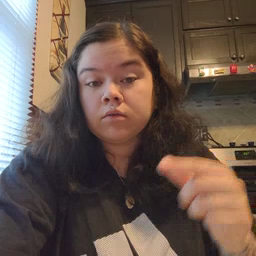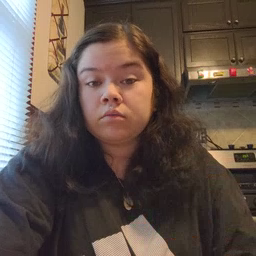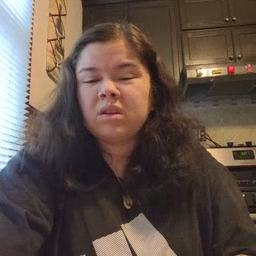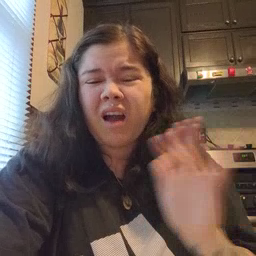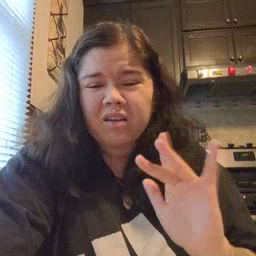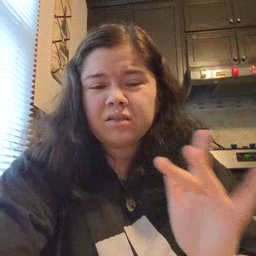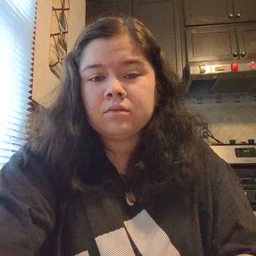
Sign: yucky